Question: On the picture bellow is what I'm trying to build:

Idea is that all the boxes are hidden until whole page loads. Then they should have set random positions around browser view port and then they (boxes) needs to be animated to move to their proper positions.
Boxes have absolute positions in CSS, and my idea is when windows loads to put initial position in variable, then randomize position of the box, and then finally move it to the starting position. Hope I'm clear :)
<URL>
You will notice that I'm missing code on window load, because I'm not sure how to animate boxes to their initial position.
'''
$(window).load(function(){
//Huh! What to write here to animate boxes to their initial positions set by CSS?
});
'''
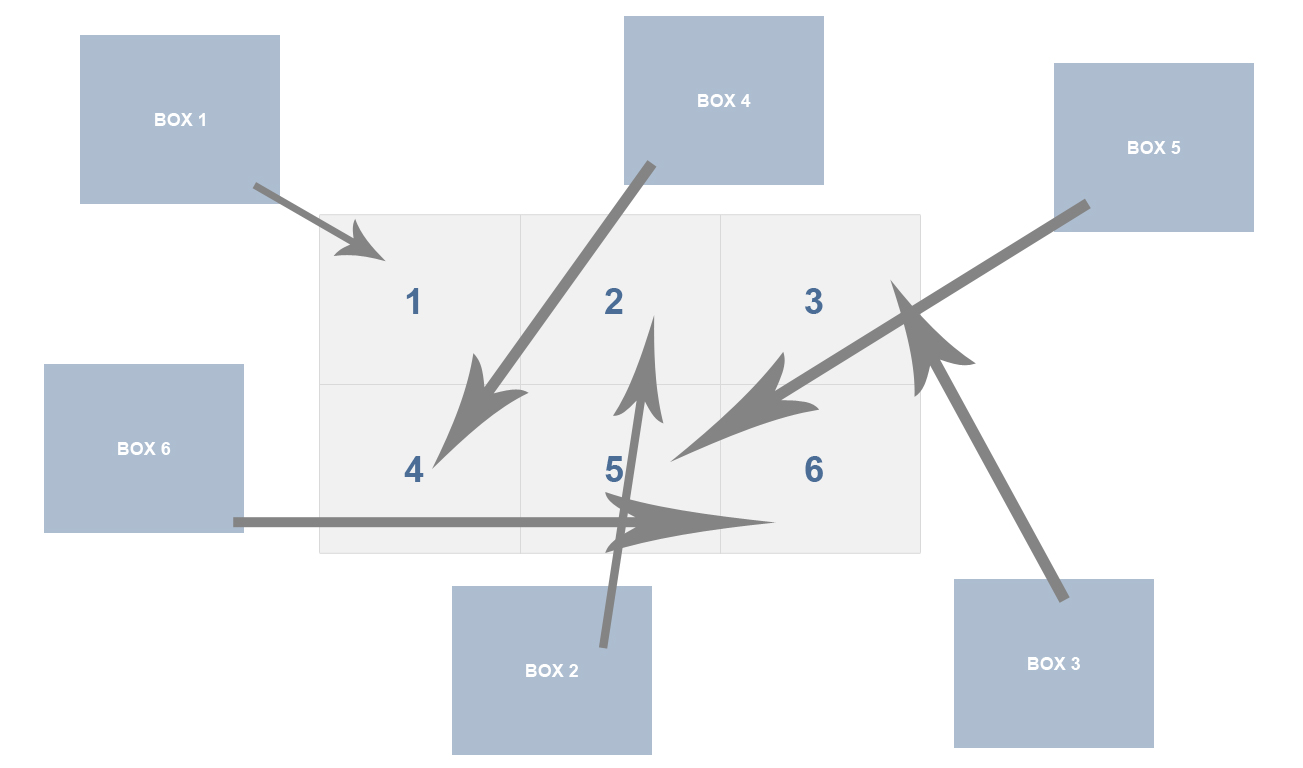
Answer: Try this
'''
$(document).ready(function(){
var h = $(window).height();
var w = $(window).width();
$('#intro .box').each(function(){
var originalOffset = $(this).position(),
$this = $(this),
tLeft = w-Math.floor(Math.random()*900),
tTop = h-Math.floor(Math.random()*900);
$(this).animate({"left": tLeft , "top": tTop},5000,function(){
$this.animate({
"left": originalOffset.left,
"top": originalOffset.top
},5000);
});
});
});
'''
This will animate the boxes to random position and then will move them back to their original position.
Here is the working demo <URL>
If you want to animate boxes only when they move to initial position then try this
'''
$(document).ready(function(){
var h = $(window).height();
var w = $(window).width();
$('#intro .box').each(function(){
var originalOffset = $(this).position(),
$this = $(this),
tLeft = w-Math.floor(Math.random()*900),
tTop = h-Math.floor(Math.random()*900);
$(this).css({
"left": tLeft,
"top": tTop
});
$this.animate({ "left": originalOffset.left,
"top": originalOffset.top
},5000);
});
});
'''
Here is the working demo <URL>